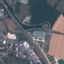
Label: Highway